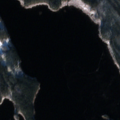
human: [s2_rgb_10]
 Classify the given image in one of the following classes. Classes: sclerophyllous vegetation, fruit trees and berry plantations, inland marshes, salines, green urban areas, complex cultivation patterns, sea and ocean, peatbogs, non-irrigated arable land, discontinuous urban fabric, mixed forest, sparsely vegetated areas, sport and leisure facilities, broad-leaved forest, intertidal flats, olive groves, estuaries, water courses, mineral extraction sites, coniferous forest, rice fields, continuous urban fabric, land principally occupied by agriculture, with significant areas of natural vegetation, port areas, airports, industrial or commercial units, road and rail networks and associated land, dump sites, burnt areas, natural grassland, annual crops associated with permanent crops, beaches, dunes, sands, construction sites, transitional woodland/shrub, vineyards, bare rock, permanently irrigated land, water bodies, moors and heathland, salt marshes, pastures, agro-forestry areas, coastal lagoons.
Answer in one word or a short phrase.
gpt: coniferous forest, mixed forest, water bodies